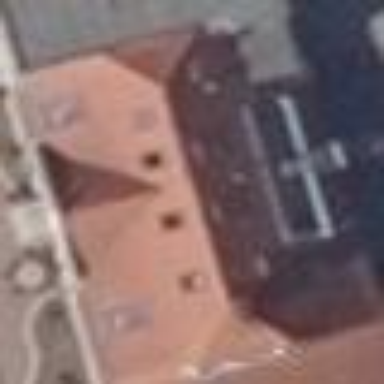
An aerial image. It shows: Part of building.